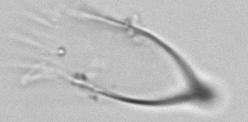
Label: Favella